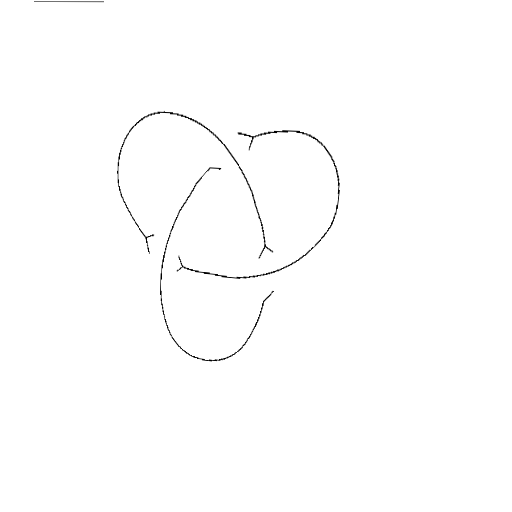
Crossing number: 3